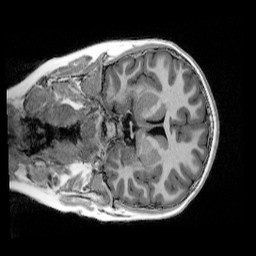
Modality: UNIT1_denoised
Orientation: coronal
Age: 10
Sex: male
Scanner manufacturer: siemens
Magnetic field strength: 3 T
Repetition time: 4 s
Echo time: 0.00303 s